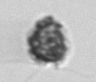
Label: Syracosphaera_pulchra